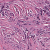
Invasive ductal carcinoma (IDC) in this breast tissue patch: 1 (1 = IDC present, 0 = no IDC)